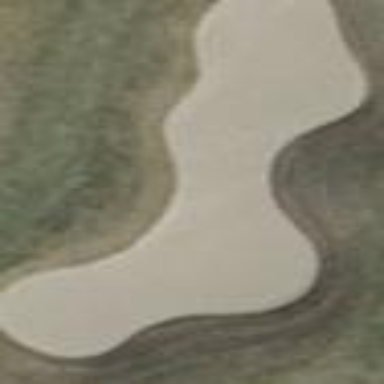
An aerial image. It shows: Bunker on golf course.